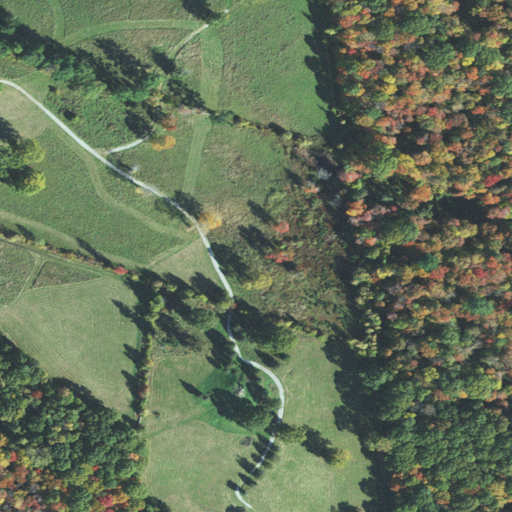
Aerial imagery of mountain in Massachusetts named Willow Hill containing deciduous forest, grassland, pasture, shrub, evergreen forest, and woody wetlands